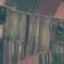
Land use / land cover: PermanentCrop